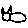
Label: cat